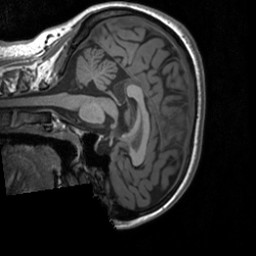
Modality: T1w
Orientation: sagittal
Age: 24
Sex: female
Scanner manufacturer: siemens
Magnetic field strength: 3 T
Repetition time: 1.9 s
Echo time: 0.00226 s